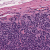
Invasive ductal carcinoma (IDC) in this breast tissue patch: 1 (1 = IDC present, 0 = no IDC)